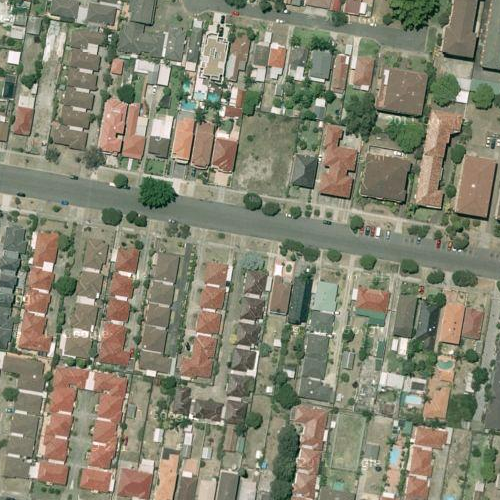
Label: sydney